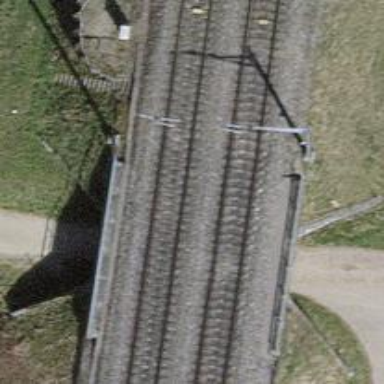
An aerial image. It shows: Single-track railway bridge with electrified contact line.